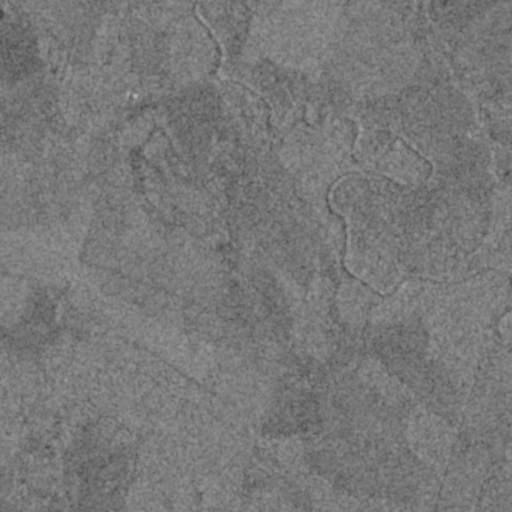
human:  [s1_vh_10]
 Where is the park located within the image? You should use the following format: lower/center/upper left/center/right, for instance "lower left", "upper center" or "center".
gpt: The park is located in the upper left of the image.
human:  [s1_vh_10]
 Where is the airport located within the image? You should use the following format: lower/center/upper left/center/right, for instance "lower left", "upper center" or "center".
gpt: There is no airport in the image.

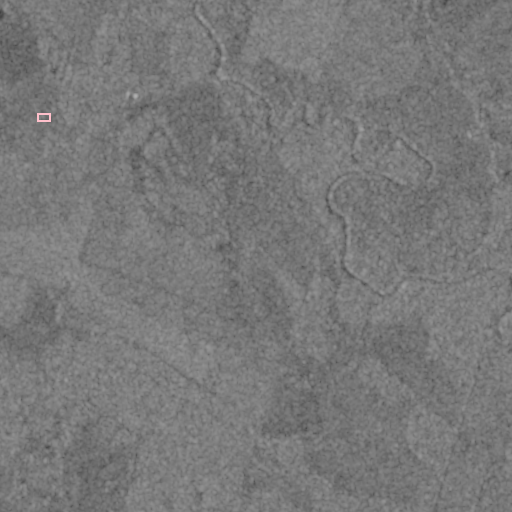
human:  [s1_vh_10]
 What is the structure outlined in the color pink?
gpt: The structure outlined in pink is a park.
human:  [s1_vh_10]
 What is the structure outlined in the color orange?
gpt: There is no orange outline.